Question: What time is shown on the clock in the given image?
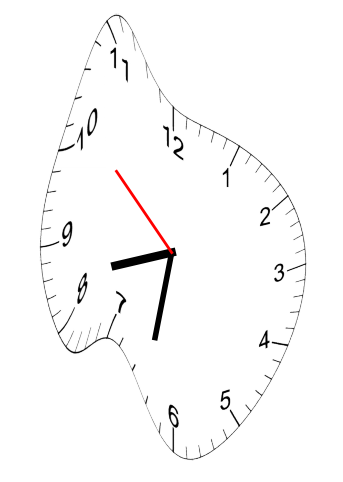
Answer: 08:31:52